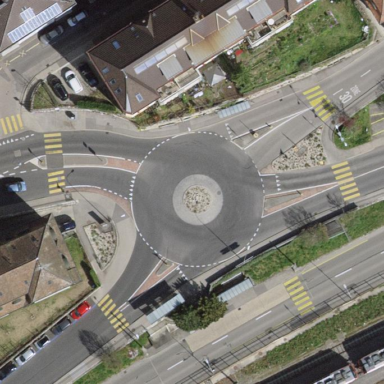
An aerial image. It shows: Secondary road made of asphalt leading to roundabout.